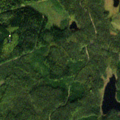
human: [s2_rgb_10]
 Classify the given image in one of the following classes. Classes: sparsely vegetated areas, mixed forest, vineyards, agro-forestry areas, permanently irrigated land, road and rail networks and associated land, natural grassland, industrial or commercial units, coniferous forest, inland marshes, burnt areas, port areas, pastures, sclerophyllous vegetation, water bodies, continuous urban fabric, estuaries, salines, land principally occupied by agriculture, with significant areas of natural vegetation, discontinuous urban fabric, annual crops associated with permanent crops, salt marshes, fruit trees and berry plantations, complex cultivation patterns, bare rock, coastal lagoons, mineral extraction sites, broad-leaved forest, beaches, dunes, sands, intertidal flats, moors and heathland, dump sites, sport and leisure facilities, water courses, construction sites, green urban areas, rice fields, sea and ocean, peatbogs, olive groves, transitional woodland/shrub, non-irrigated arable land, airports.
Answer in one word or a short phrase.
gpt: coniferous forest, mixed forest